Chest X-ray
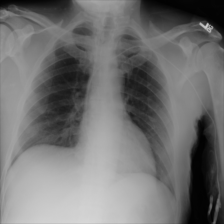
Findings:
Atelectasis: negative
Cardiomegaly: negative
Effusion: negative
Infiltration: negative
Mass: negative
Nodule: negative
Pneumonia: negative
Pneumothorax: negative
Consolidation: negative
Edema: negative
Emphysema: negative
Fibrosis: negative
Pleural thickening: negative
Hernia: negative